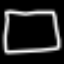
Label: square